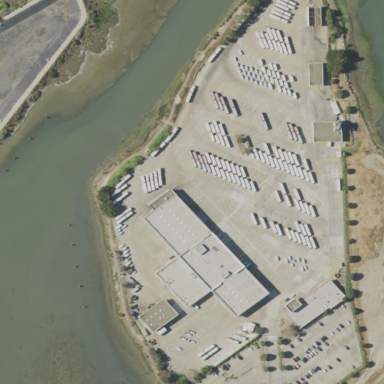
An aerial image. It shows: Concrete parking area.